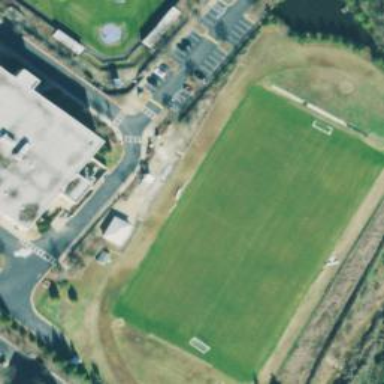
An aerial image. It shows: Soccer pitch with artificial turf designed for leisure and sports activities.